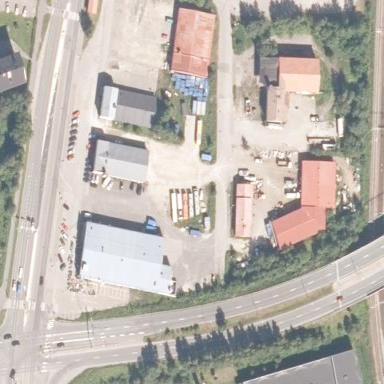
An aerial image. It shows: Retail area.